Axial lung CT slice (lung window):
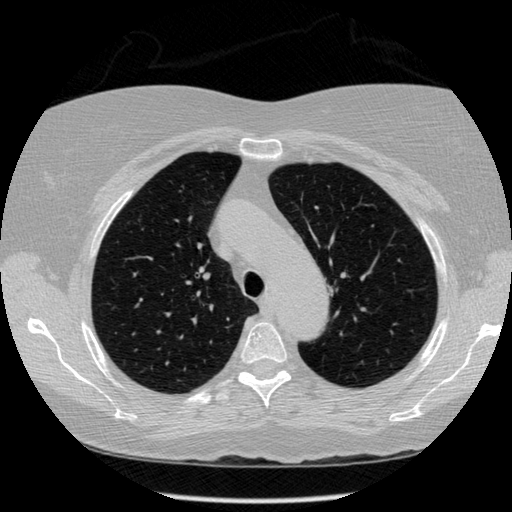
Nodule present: no